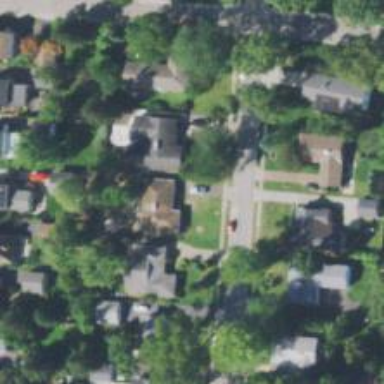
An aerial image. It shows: Residential driveway serving as service road.